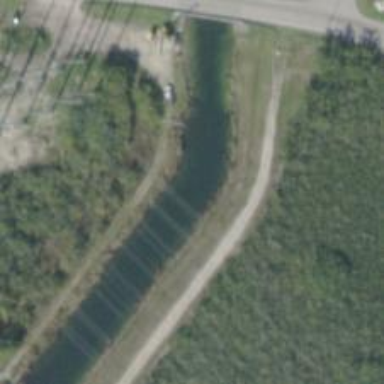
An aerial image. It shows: Canal.